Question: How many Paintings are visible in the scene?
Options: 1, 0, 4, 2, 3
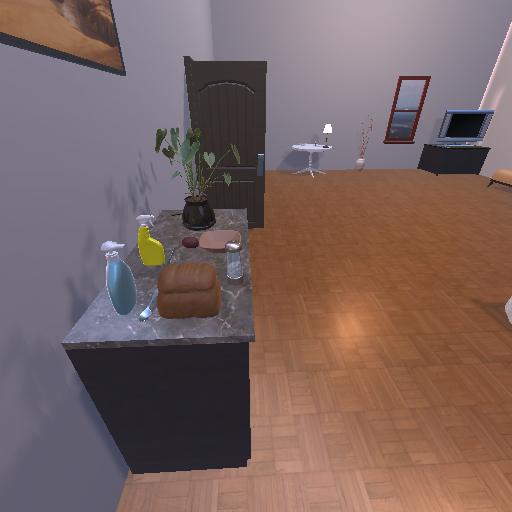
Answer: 1